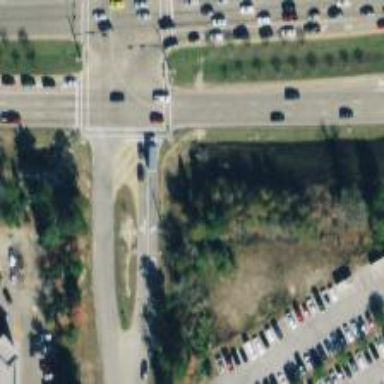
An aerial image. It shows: Crossing with line markings on the road.